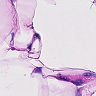
Metastatic tissue present: no